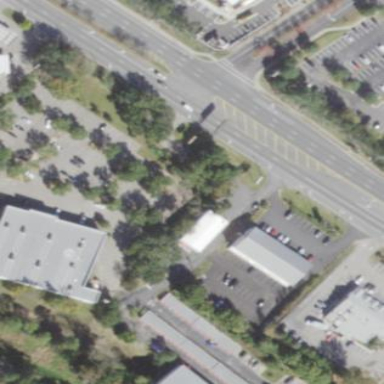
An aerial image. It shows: Commercial area.